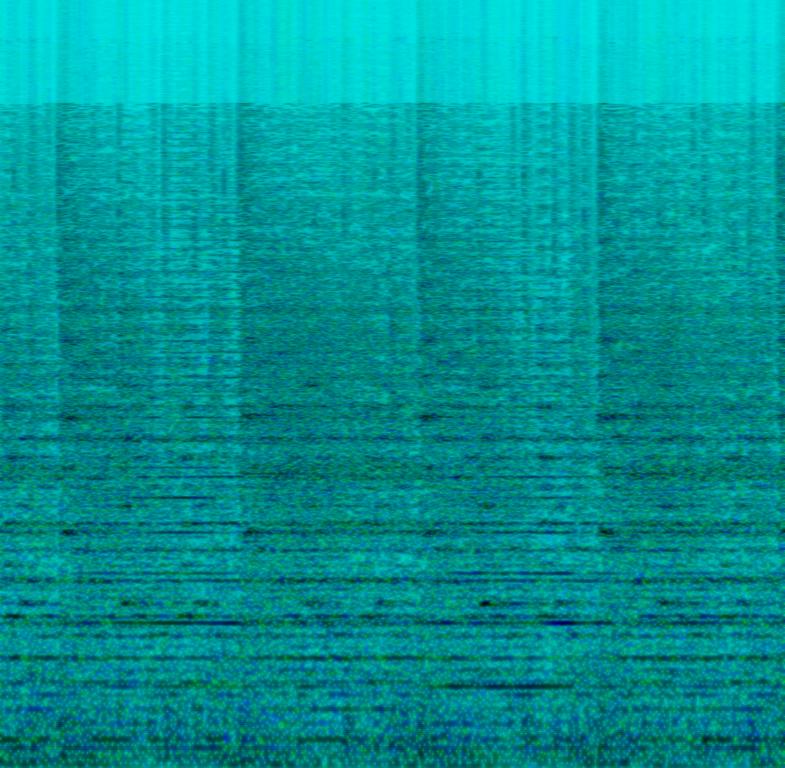
This music is an intense instrumental.The tempo is fast with vigorous violin harmony that slows down to the accompaniment of a grim Piano harmony. The music is a Ritardando and has a grim, dark, intense,serious,bleak, dreary, and dangerous vibe to it.